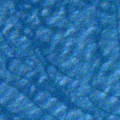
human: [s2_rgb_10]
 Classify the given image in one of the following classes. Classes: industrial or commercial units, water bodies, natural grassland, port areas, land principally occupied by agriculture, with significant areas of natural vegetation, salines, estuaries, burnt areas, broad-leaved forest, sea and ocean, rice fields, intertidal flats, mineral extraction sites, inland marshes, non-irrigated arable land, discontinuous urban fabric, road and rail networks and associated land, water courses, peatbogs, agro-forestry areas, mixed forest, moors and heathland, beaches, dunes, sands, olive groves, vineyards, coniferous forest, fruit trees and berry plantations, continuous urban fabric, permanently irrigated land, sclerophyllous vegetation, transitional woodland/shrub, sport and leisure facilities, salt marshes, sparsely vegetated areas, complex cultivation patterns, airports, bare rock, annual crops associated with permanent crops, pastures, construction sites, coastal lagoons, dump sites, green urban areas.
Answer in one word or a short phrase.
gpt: sea and ocean